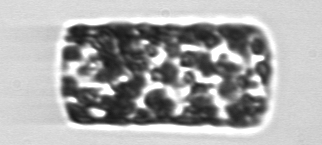
Label: Guinardia_flaccida